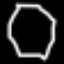
Label: octagon